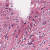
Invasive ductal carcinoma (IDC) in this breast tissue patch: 1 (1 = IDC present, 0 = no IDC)